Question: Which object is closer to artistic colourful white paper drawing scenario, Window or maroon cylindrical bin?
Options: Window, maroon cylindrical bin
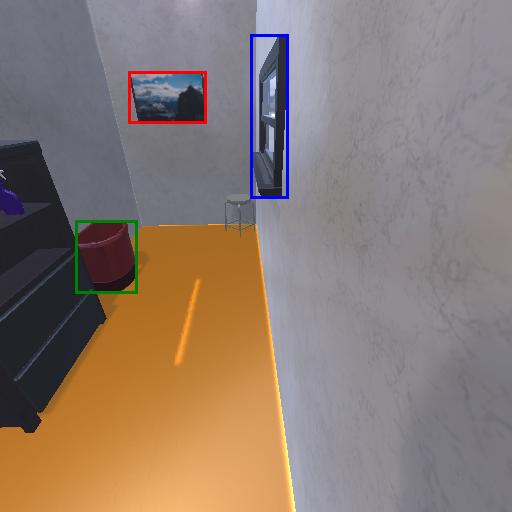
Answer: Window